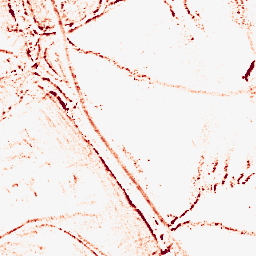
Category: morphological
Decomposition family: morphological_square
Decomposition parameters: operation: opening
size: 5
Upsampling method: sinc_blackman
Upsampling parameters: scale: 4
kernel_size: 8
Upsampling scale: 4